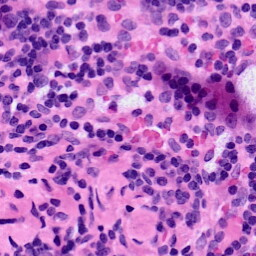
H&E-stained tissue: LymphNode